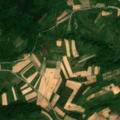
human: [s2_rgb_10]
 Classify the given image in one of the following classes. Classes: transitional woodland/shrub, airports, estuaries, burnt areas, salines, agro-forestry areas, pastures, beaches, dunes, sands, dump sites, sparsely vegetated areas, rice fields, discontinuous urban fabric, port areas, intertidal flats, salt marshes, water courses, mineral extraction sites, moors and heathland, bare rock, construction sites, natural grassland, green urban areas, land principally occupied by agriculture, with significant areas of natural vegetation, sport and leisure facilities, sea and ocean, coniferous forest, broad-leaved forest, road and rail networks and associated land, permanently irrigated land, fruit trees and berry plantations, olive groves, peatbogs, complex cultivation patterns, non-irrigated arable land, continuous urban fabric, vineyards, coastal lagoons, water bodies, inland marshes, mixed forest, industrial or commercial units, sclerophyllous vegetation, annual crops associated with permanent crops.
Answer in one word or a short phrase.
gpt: complex cultivation patterns, broad-leaved forest